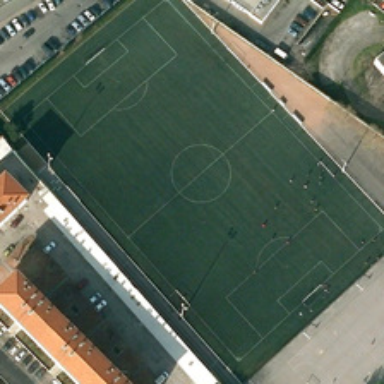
Many people are in a football field near a parking lot and several buildings .